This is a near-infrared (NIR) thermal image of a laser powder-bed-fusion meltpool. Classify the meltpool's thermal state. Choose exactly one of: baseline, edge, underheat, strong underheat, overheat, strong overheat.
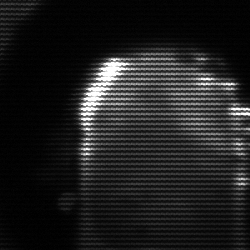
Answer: baseline